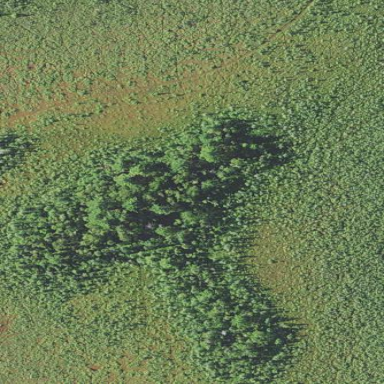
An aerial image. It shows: Beautiful woodland area.